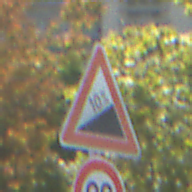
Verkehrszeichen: Steigung10
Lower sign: Geschwindigkeit90
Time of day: Midday
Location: Outdoor (Urban)
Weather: Clear
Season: NotSpecified
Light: Natural